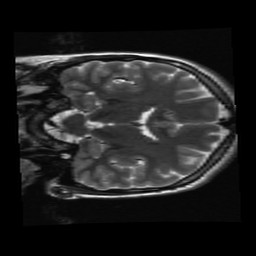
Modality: T2w
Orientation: coronal
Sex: female
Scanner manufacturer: ge
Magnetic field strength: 3 T
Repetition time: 5 s
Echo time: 0.101 s